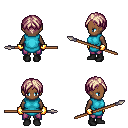
a pixel art fantasy rpg character, female body template, human, dark skin, teal tunic, magenta pants, white blonde parted hairstyle, gold gloves, black shoes, spear, four views (front, back, left, right), 2x2 character sprite sheet, small pixel art, hard edges, no anti-aliasing